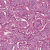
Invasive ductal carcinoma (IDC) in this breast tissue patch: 1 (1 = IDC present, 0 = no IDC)